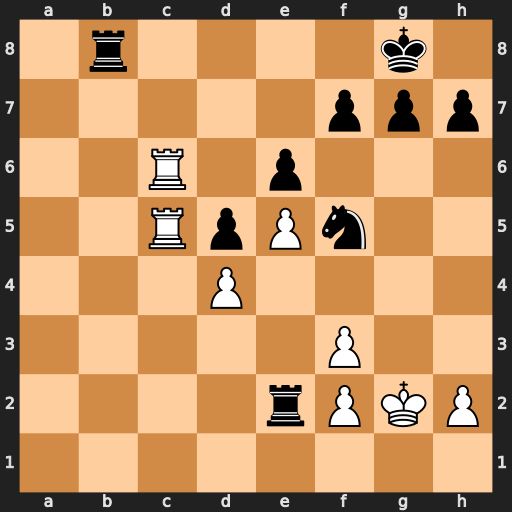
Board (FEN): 1r4k1/5ppp/2R1p3/2RpPn2/3P4/5P2/4rPKP/8
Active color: w
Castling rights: -
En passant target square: -
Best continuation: Rc8+ Rxc8 Rxc8#